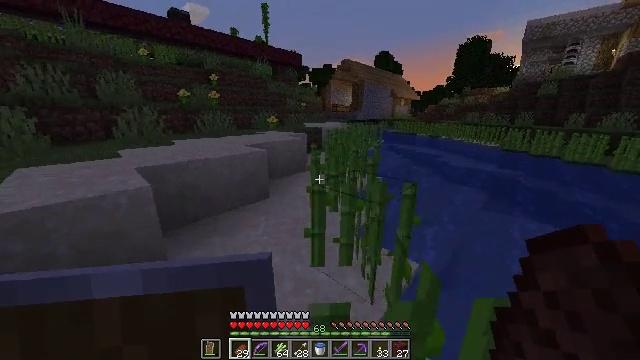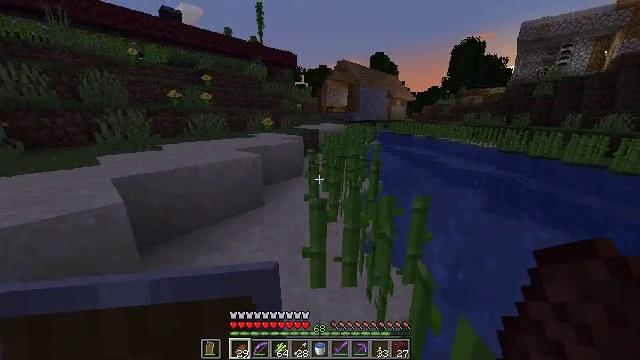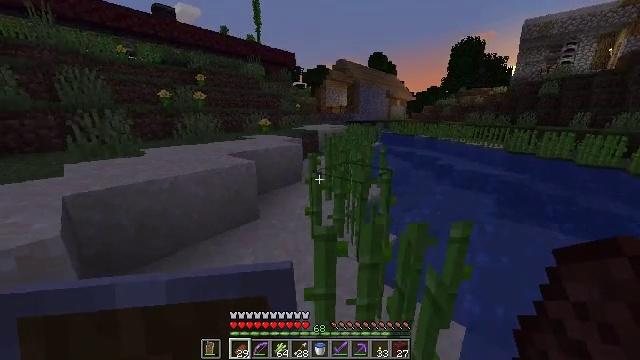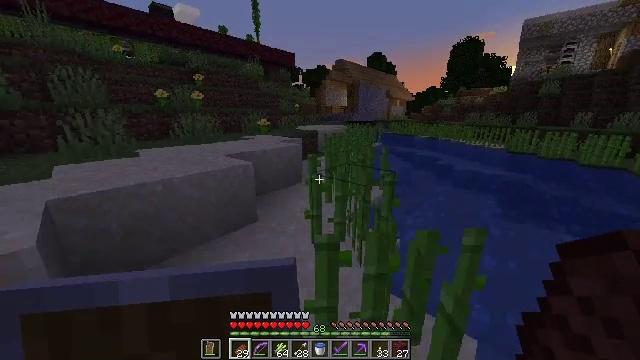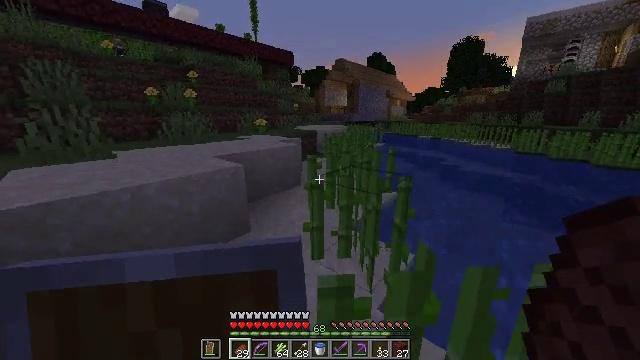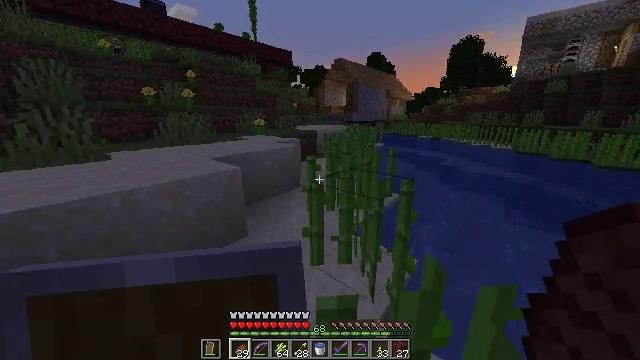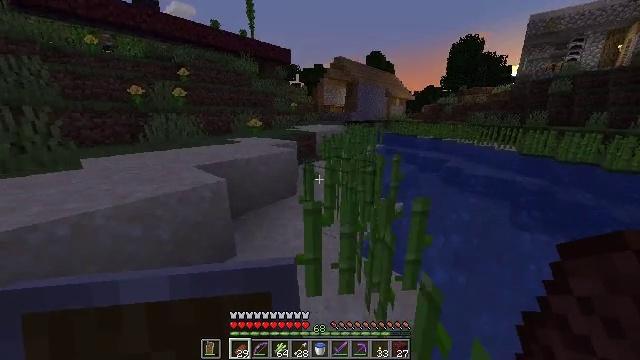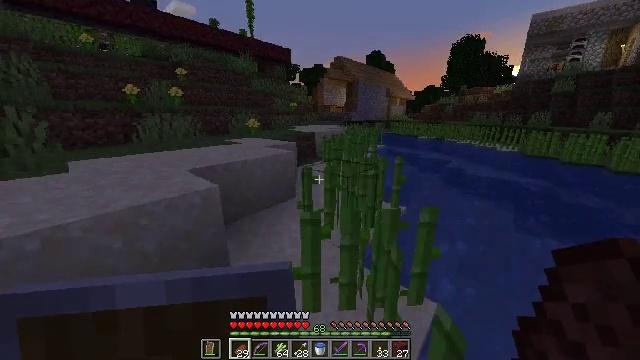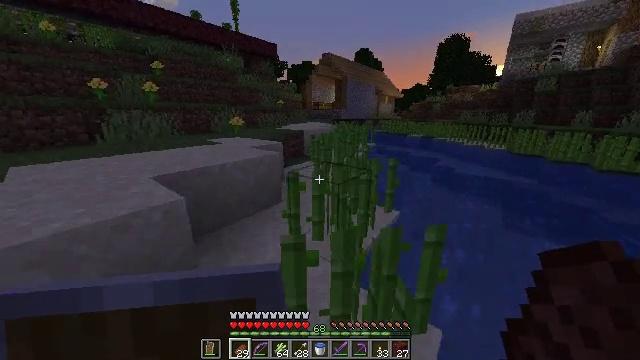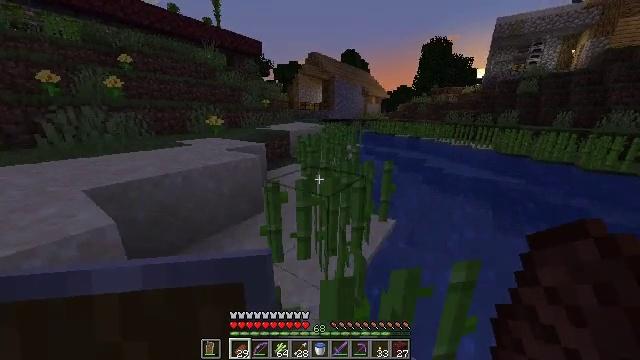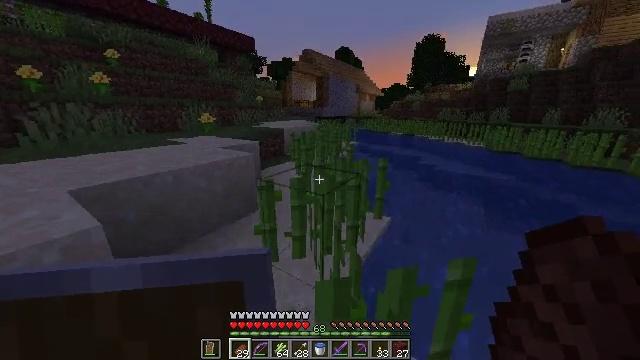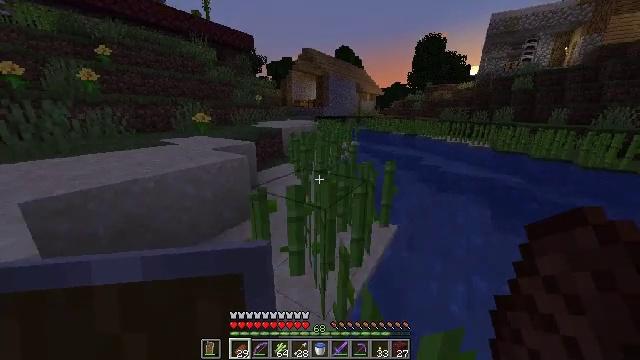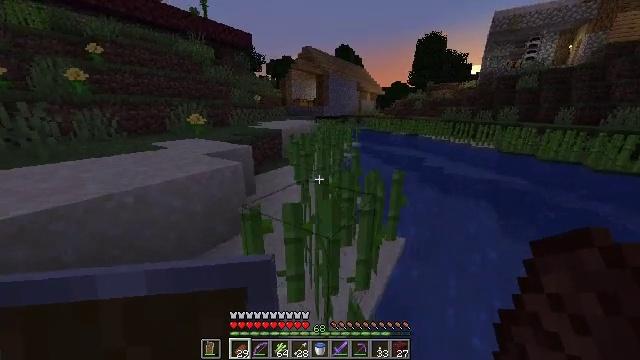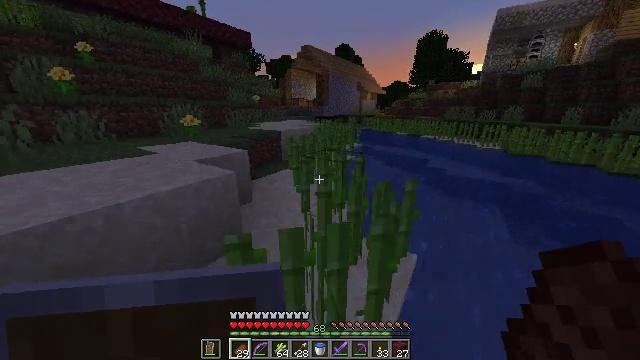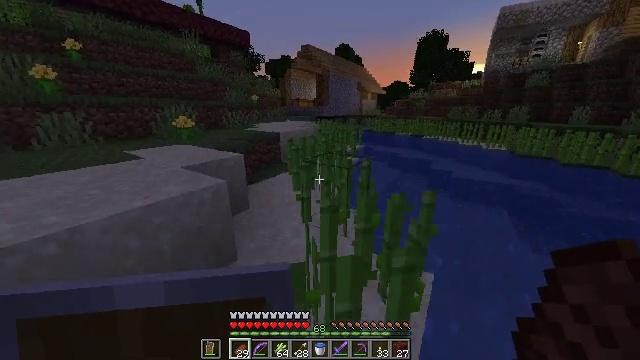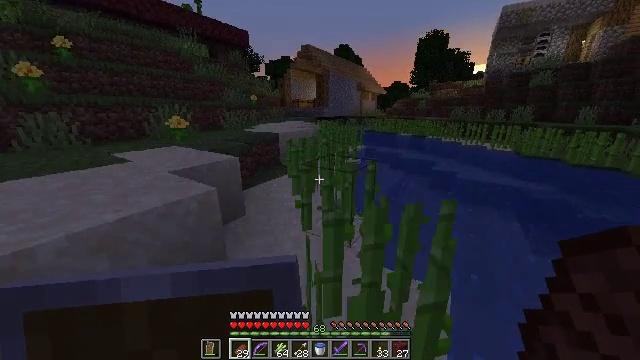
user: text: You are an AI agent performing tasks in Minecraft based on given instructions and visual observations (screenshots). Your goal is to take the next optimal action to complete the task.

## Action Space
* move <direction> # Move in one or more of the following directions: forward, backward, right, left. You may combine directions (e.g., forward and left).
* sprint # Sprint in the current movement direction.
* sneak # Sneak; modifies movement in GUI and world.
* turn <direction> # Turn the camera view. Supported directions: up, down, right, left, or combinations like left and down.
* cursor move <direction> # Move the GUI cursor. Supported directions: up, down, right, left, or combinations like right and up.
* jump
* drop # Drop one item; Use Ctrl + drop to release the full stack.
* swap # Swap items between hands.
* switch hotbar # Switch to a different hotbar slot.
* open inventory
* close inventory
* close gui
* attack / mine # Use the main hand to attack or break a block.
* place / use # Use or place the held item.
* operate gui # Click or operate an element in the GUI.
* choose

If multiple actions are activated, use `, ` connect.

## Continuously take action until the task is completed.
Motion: motion action
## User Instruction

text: Attack the pumpkin to gather it.
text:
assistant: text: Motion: move forward, turn right
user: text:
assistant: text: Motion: move forward
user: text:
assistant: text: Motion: move forward
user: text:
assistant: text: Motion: move forward
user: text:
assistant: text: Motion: move forward
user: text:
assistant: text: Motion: move forward
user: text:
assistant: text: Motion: move forward
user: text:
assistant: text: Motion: move forward, turn right
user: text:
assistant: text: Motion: move forward, turn right
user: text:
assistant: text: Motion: move forward, turn right
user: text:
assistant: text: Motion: move forward
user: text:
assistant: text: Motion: move forward
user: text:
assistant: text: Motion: move forward
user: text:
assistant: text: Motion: move forward
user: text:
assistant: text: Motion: move forward
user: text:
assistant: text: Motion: move forward
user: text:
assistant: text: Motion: move forward
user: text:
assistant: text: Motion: move forward
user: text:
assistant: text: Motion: move forward
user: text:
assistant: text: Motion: move forward
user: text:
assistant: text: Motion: move forward
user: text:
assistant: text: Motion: move forward
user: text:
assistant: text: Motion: move forward
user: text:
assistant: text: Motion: move forward
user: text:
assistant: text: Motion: move forward
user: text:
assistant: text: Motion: move forward
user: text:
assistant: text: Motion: move forward
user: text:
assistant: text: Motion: move forward
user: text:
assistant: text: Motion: move forward
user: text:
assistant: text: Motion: move forward